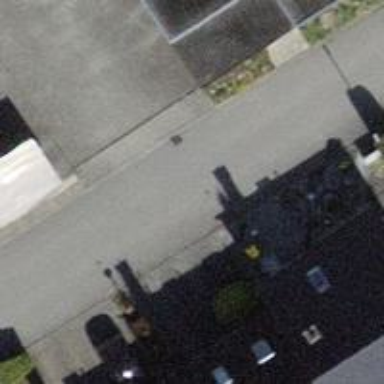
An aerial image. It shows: Asphalt road designated as living street.